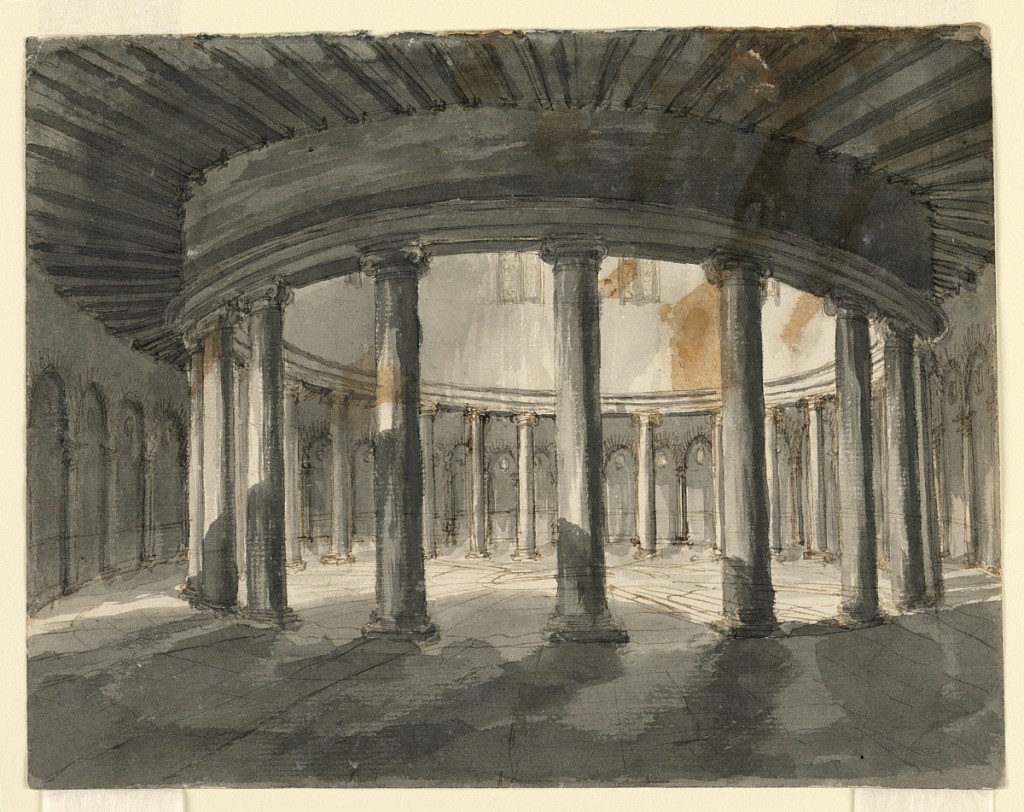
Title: Stage Design, Interior of Circular Building
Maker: Romolo Achille Liverani, Italian, 1809 - 1872
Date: early 19th century
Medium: Pen and bistre ink, brush and wash on paper
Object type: Drawing
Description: Horizontal rectangle. Interior of circular building, the upper walls of which are supported by columns.